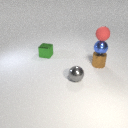
small brown metal cylinder below small red rubber sphere